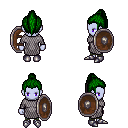
a pixel art fantasy rpg character, female body template, dark elf, purple skin, chain mail, teal pants, green long topknot hairstyle, metal boots, shield, four views (front, back, left, right), 2x2 character sprite sheet, small pixel art, hard edges, no anti-aliasing